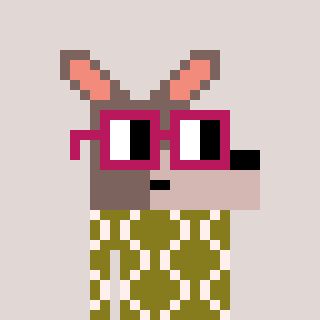
a pixel art character with square dark red glasses, a kangaroo-shaped head and a gunk-colored body on a warm background